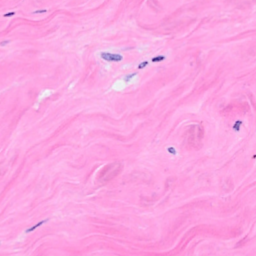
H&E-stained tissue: Breast